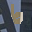
Label: 6